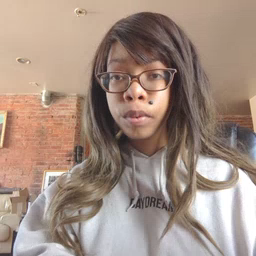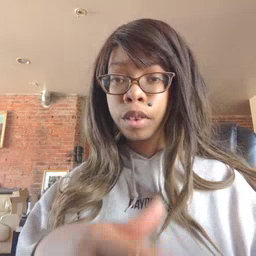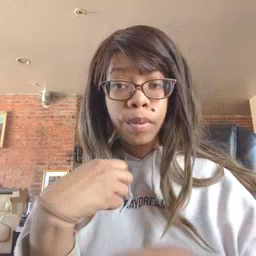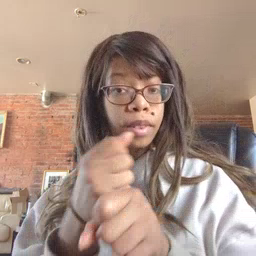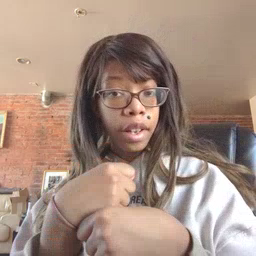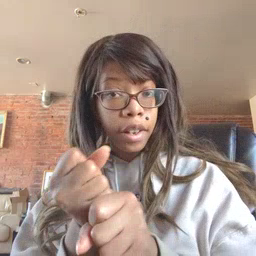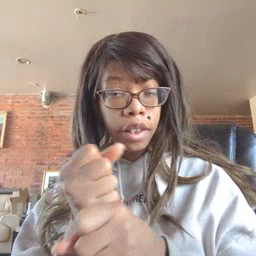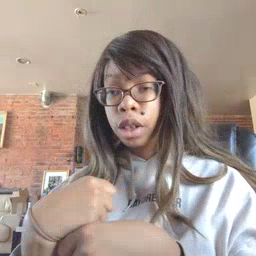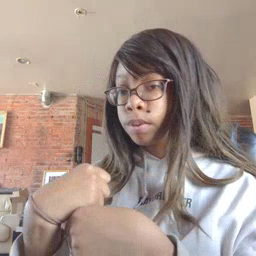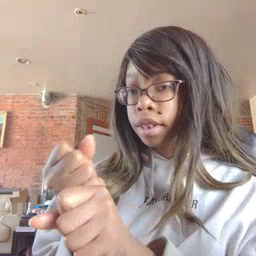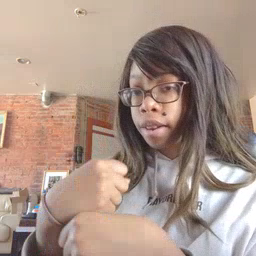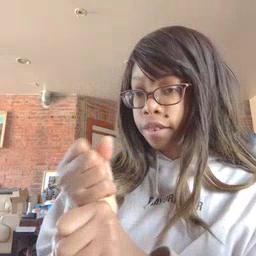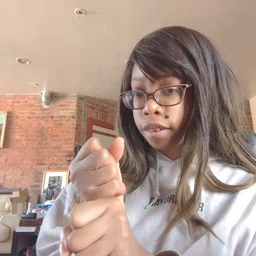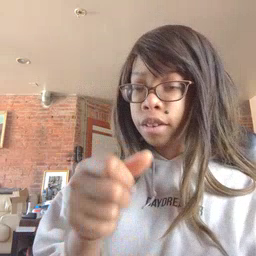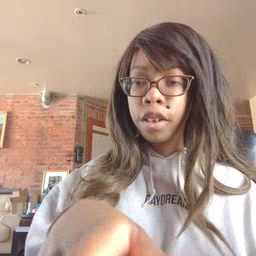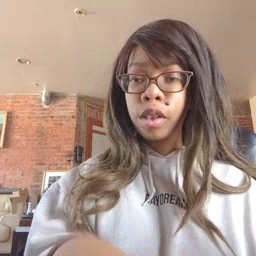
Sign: make